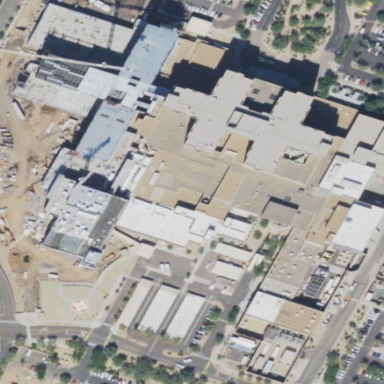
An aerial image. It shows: Hospital building.